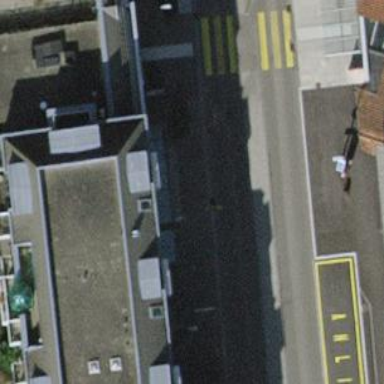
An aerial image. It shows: Bus stop with platform for public transport.